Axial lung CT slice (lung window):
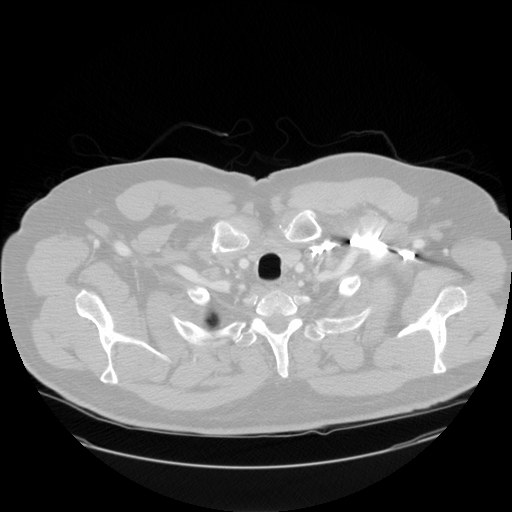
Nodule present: no